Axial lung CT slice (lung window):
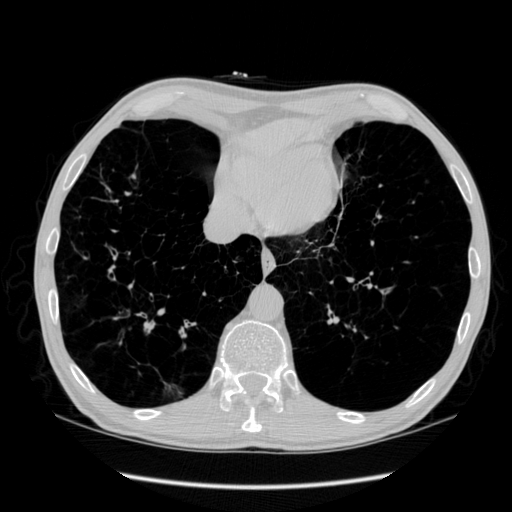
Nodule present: no